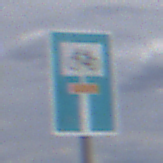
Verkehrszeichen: SackgasseRadverkehrDurchlaessig
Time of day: Midday
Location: Outdoor (Nature)
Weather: PartlyCloudy
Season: NotSpecified
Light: Natural